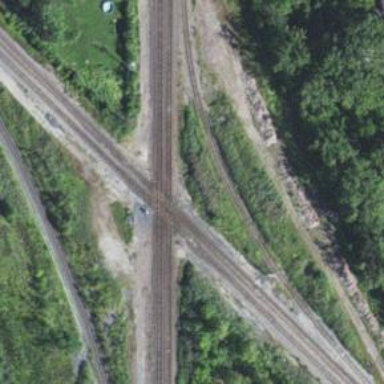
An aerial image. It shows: Railway crossing.